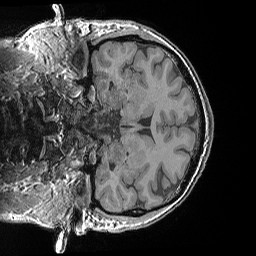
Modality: T1w
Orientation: coronal
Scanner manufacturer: siemens
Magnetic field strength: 3 T
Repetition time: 0.02 s
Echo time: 0.00492 s